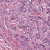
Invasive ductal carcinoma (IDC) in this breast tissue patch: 1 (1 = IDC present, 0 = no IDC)